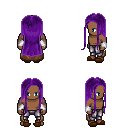
a pixel art fantasy rpg character, male body template, human, dark skin, brown cape, metal pants, purple extra-long hairstyle, white cloth bracers, brown slippers, four views (front, back, left, right), 2x2 character sprite sheet, small pixel art, hard edges, no anti-aliasing